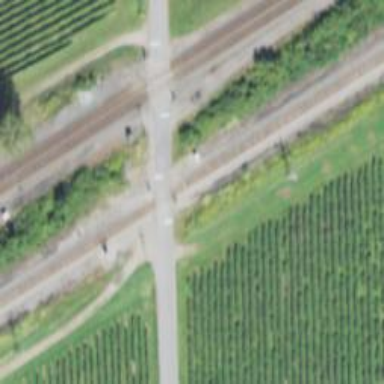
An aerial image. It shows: Level railway crossing with lights and barriers.